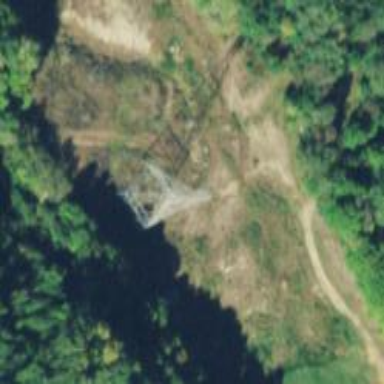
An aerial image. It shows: Lattice structure tower used for power distribution.